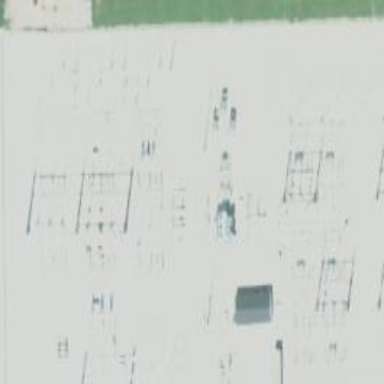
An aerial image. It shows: Switch for power supply.